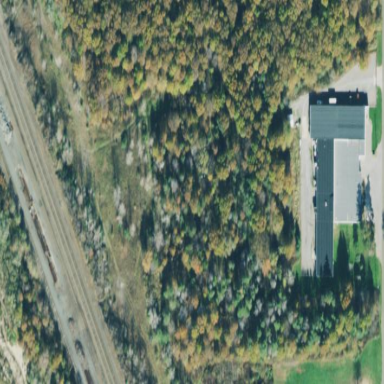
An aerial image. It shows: Beautiful woodland area.